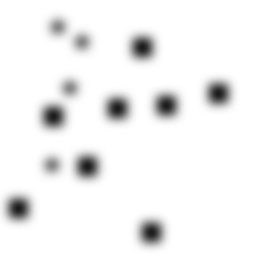
Squares: 8
Triangles: 0
Stars: 4
Total shapes: 12